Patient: sex M, age 52
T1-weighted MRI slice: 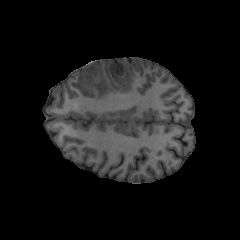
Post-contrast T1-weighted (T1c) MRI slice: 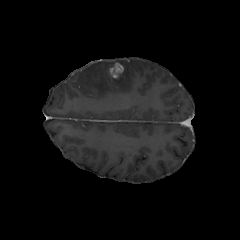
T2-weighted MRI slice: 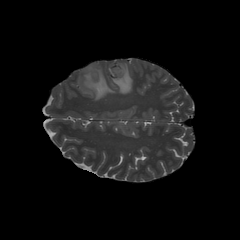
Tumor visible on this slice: yes
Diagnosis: Glioblastoma, IDH-wildtype
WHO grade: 4